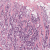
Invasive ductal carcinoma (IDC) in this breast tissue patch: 1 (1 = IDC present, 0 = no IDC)